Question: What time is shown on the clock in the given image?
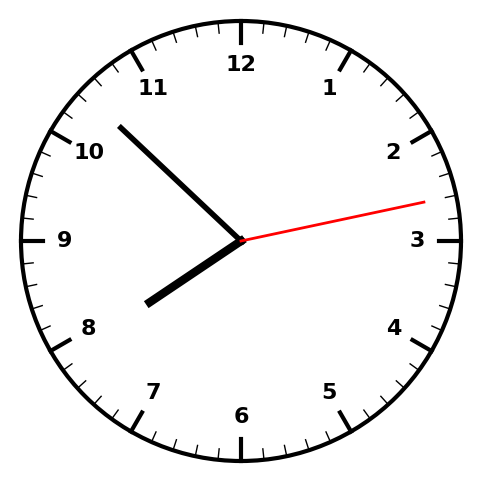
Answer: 07:52:13